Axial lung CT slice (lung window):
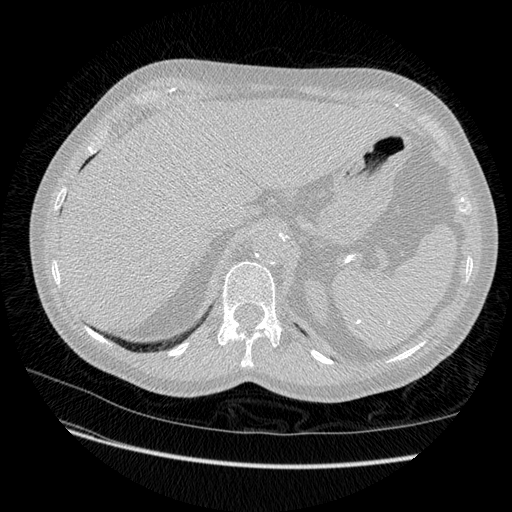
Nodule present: no